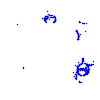
Particle: pion